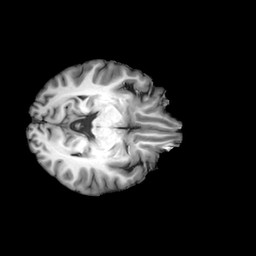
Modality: T1w
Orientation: axial
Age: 44
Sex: female
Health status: ill